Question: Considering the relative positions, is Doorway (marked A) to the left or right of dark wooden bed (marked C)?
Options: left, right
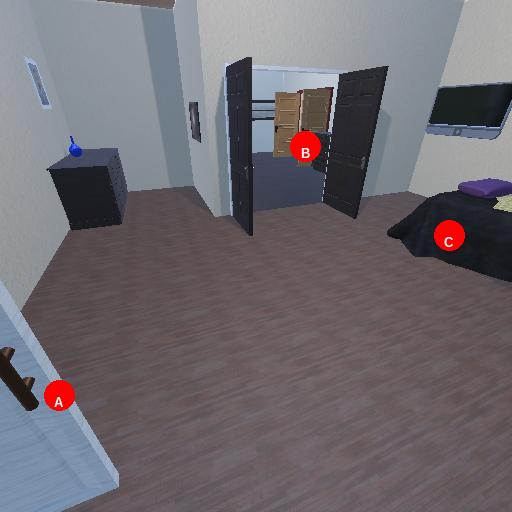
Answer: left